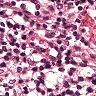
Metastatic tissue present: no